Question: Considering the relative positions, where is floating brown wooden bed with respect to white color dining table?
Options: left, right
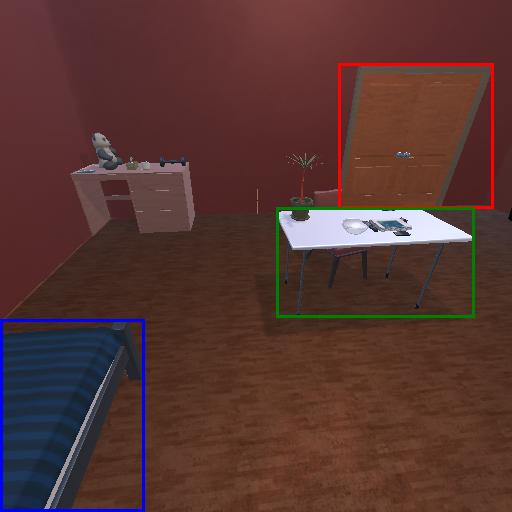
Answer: left